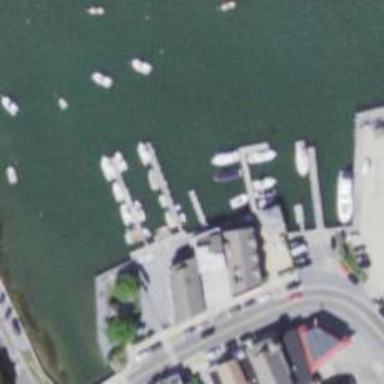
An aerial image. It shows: Man-made pier.